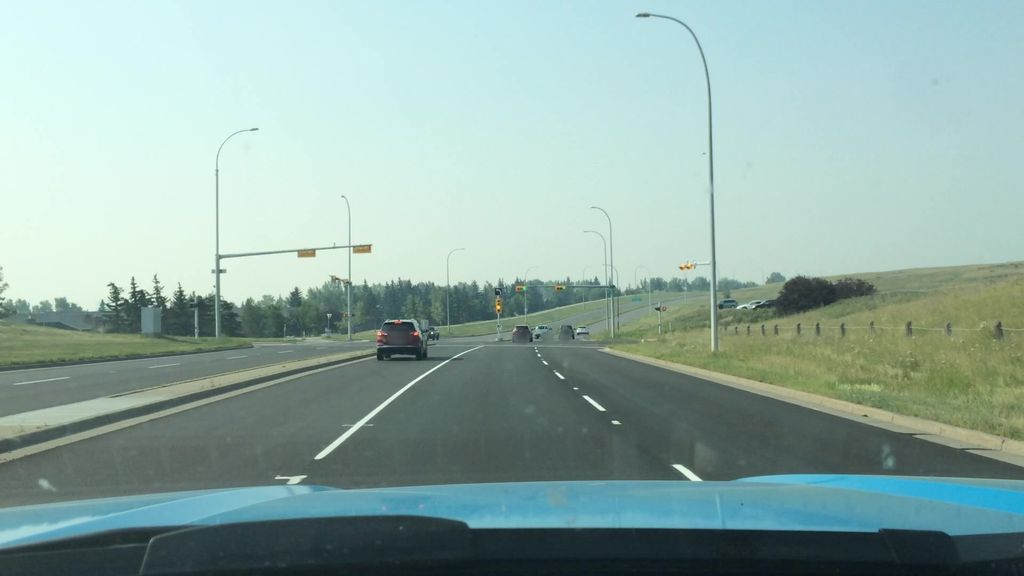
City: calgary